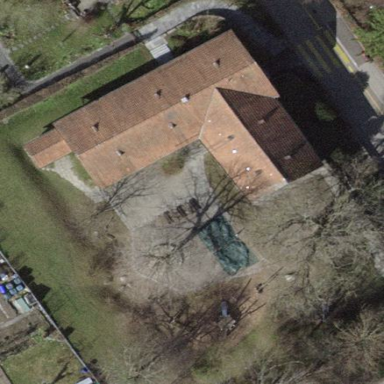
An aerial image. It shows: Kindergarten.